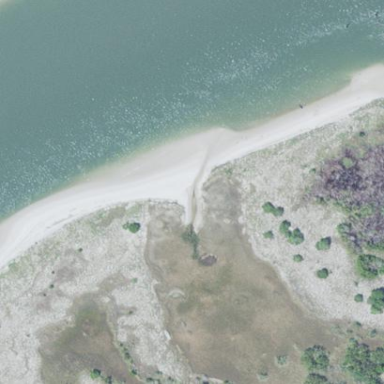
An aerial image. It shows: Scenic beach with natural beauty.